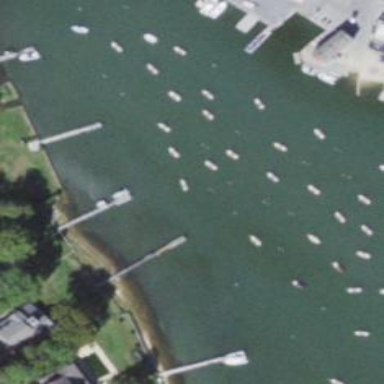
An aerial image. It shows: Man-made pier.